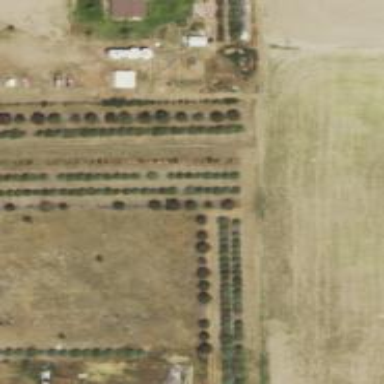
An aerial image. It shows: Row of trees in natural setting.